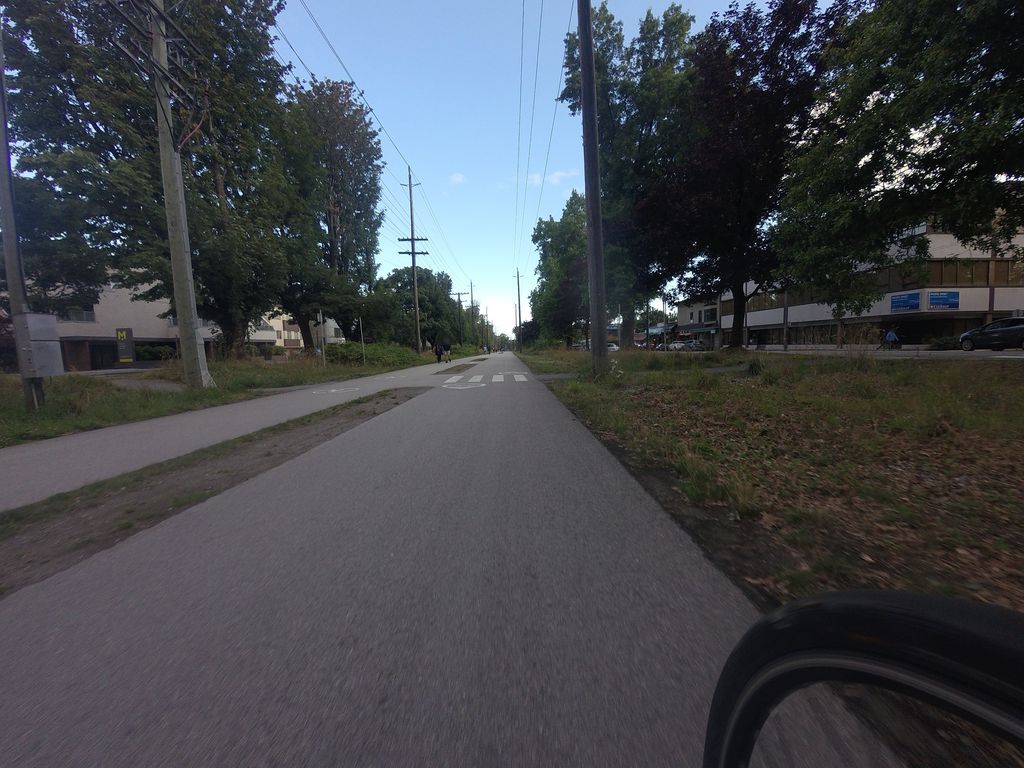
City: vancouver